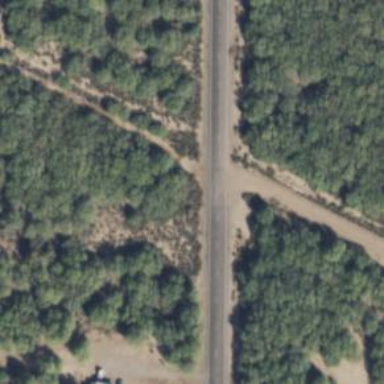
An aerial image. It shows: Tertiary road.